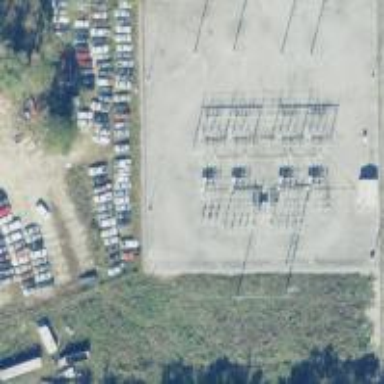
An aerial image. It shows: Switch used for power control.